Aerial crown-view tile of a tropical tree (Barro Colorado Island, Panama), acquired 20250317:
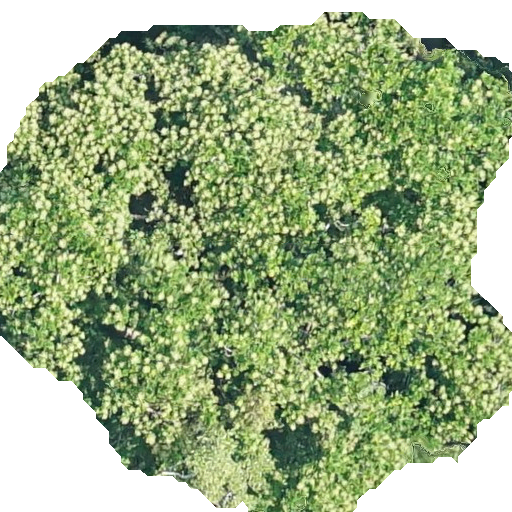
Species: Anacardium excelsum
GBIF accepted scientific name: Anacardium excelsum
Crown area: 319.587 m²